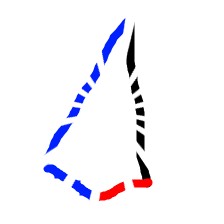
Shape: kite